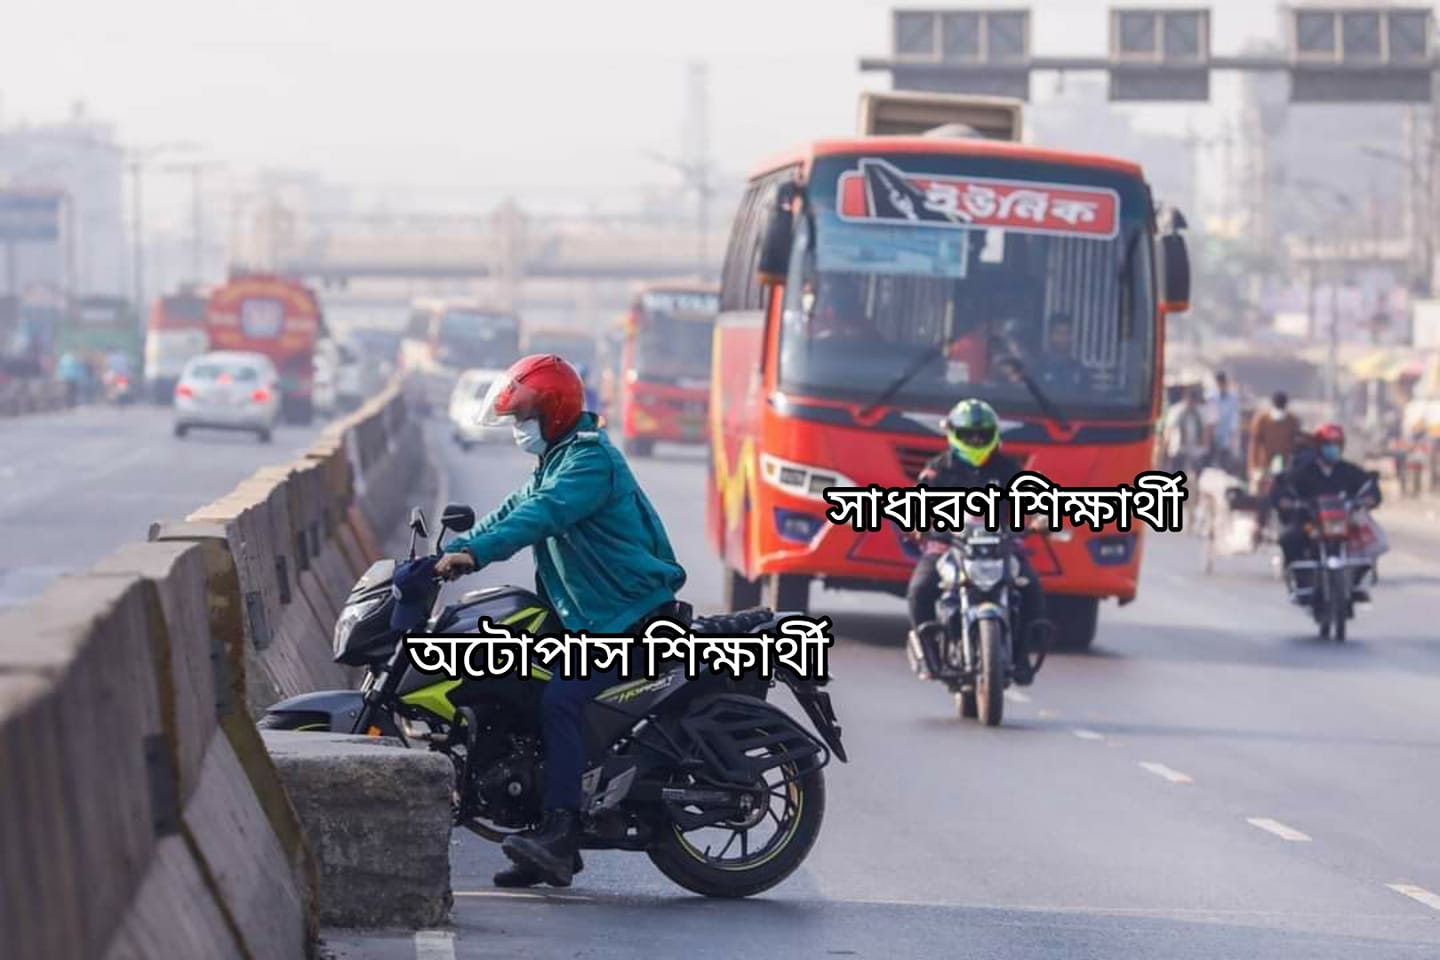
Caption: অটোপাস শিক্ষার্থী     সাধারন শিক্ষার্থী
Label: non-hate